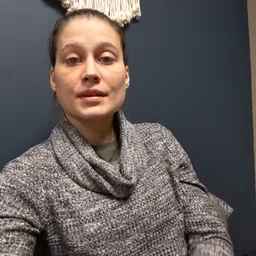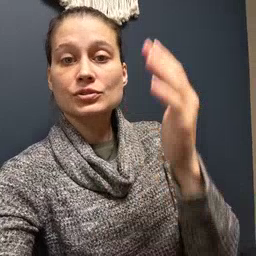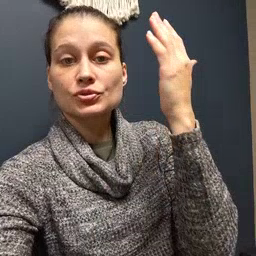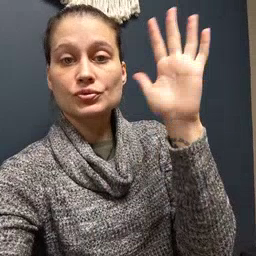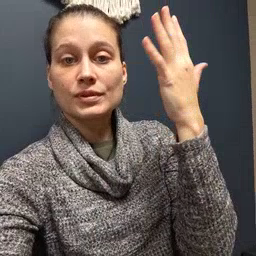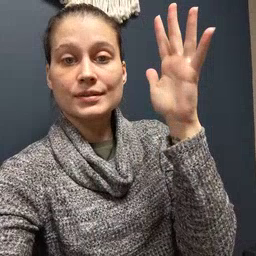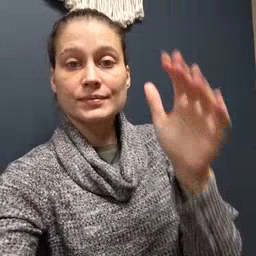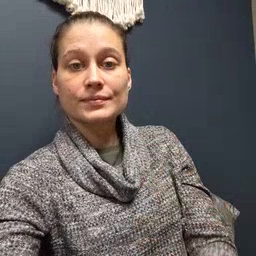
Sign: tree